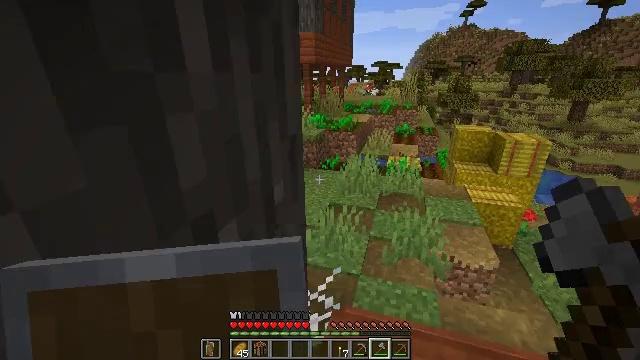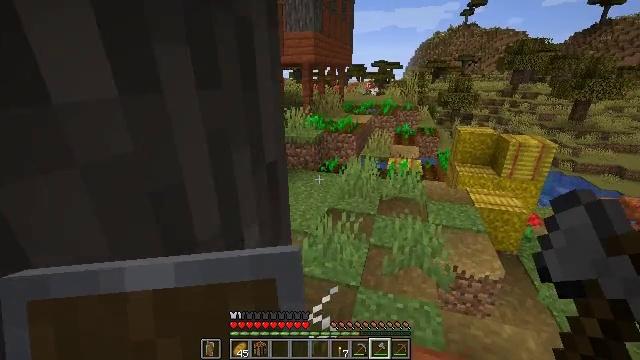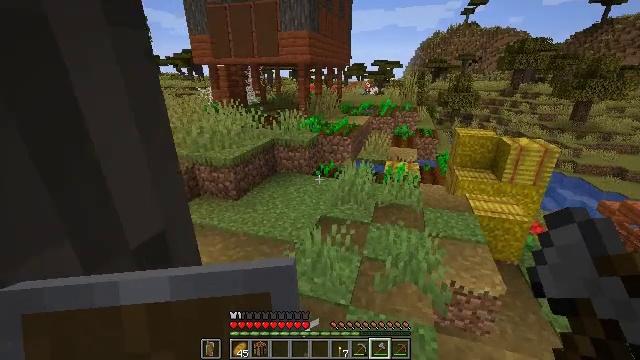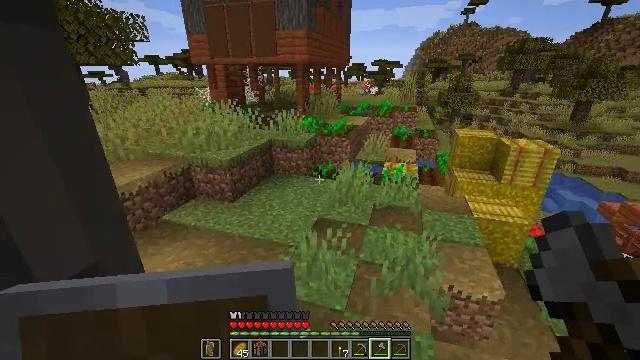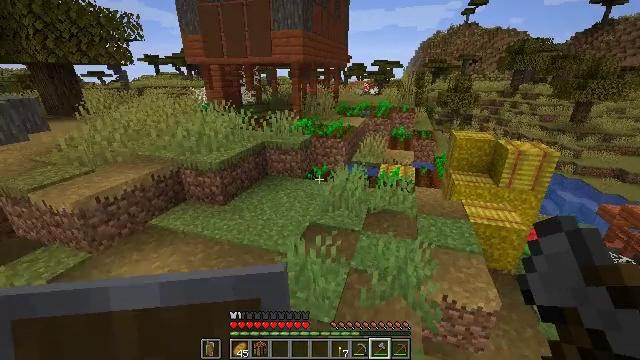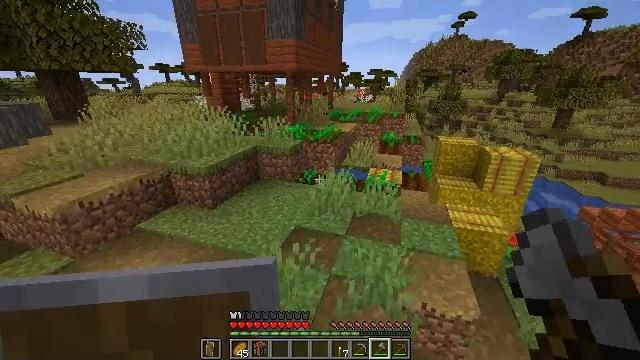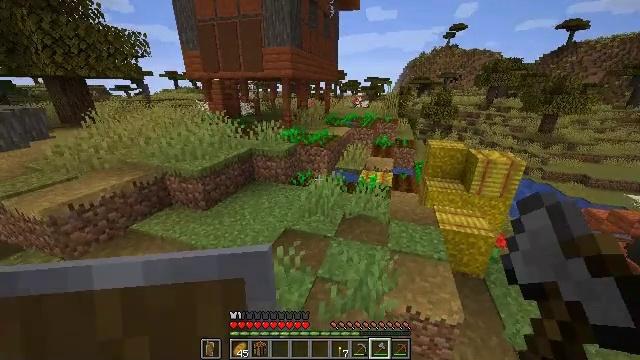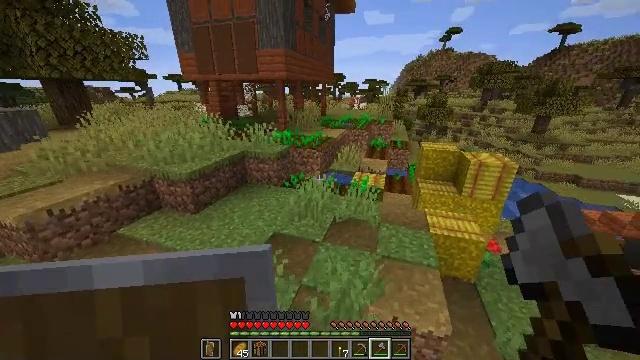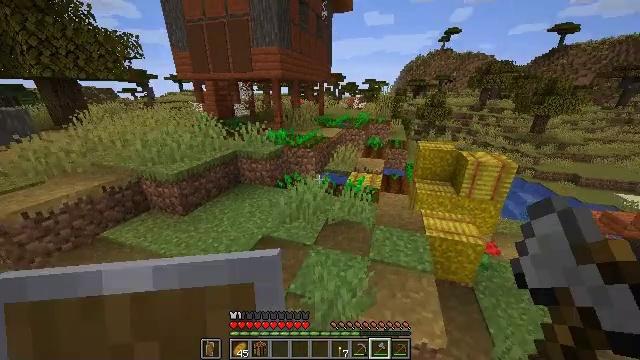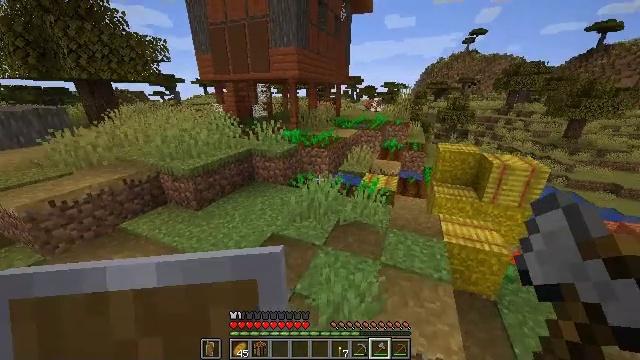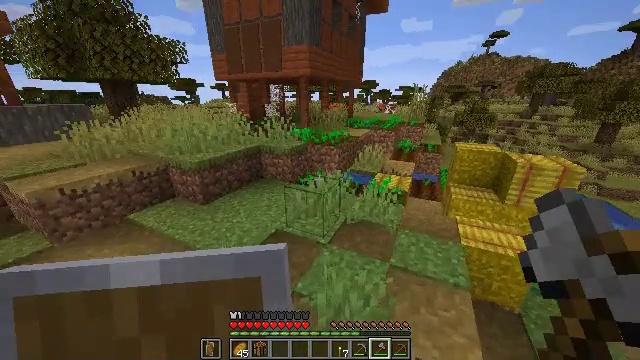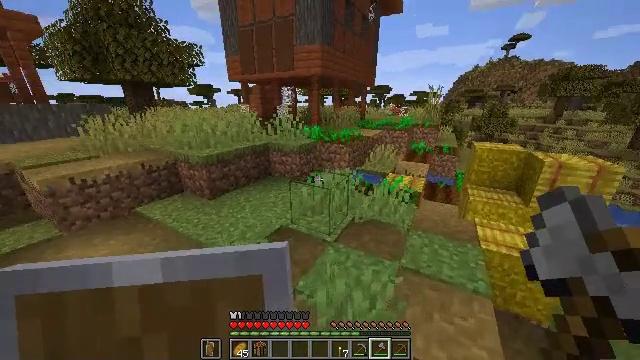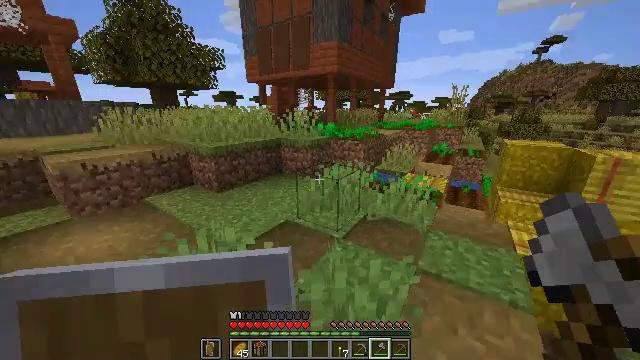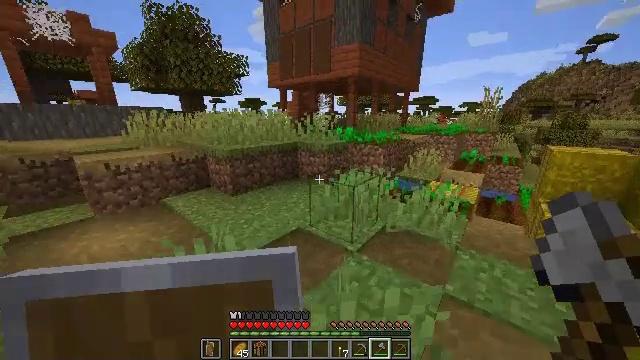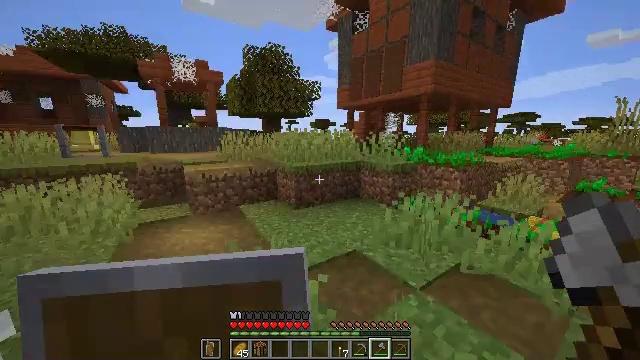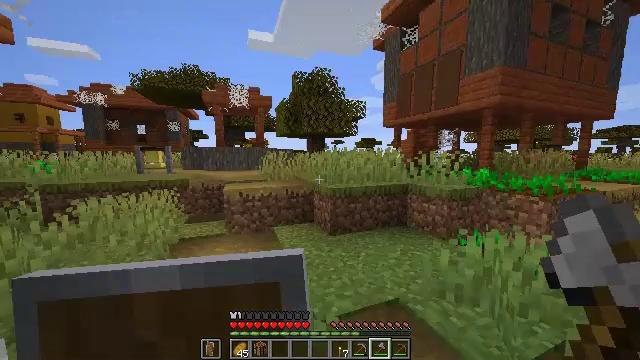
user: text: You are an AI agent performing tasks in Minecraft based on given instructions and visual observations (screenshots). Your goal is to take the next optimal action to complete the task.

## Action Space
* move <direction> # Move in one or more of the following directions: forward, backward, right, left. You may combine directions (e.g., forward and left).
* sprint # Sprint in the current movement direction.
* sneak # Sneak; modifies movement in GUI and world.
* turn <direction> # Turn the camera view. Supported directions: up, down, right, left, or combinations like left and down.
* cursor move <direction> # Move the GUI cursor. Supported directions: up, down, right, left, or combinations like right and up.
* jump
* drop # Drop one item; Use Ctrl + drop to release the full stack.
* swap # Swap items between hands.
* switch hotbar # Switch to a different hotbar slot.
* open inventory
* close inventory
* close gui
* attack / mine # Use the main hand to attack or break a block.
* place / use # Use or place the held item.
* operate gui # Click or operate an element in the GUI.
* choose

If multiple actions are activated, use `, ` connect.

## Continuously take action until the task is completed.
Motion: motion action
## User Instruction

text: Break the bookshelf for books.
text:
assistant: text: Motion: move forward and move right
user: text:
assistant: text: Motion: move forward and move right
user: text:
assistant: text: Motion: move forward and move right
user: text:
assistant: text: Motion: move forward and move right, sprint
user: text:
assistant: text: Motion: move forward and move right, sprint
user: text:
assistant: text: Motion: move forward and move right, sprint
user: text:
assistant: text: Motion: move forward and move right, sprint
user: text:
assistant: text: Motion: move forward and move right, sprint
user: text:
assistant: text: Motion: move forward, sprint, turn left
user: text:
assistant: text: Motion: move forward, sprint, turn left
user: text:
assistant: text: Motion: move forward, sprint, turn left and up
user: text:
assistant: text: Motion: move forward, sprint, turn left and up
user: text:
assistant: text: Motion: move forward, sprint, turn left and up
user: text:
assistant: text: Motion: move forward, sprint, turn left and up
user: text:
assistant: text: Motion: move forward, sprint, turn left and up
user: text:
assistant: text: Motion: move forward, sprint
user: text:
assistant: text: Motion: move forward, sprint, turn left
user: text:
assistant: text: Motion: move forward, sprint
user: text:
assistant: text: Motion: move forward, sprint
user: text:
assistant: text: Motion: move forward, sprint
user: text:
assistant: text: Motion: move forward, sprint
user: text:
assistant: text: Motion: move forward, sprint
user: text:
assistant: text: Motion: move forward, sprint, turn left and down
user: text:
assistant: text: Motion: move forward, sprint, turn left and down, jump
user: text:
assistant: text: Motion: move forward, sprint, turn left, jump
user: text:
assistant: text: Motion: move forward, sprint, turn left, jump
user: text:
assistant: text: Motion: move forward, sprint, jump
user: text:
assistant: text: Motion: move forward, sprint, turn left, jump
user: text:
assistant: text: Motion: move forward, sprint
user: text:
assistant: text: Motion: move forward, sprint